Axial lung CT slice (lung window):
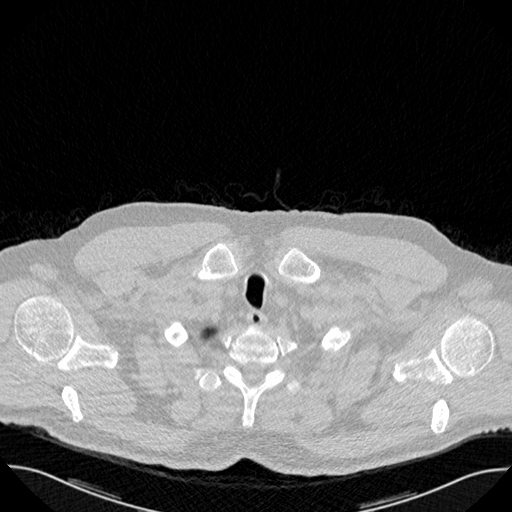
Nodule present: no